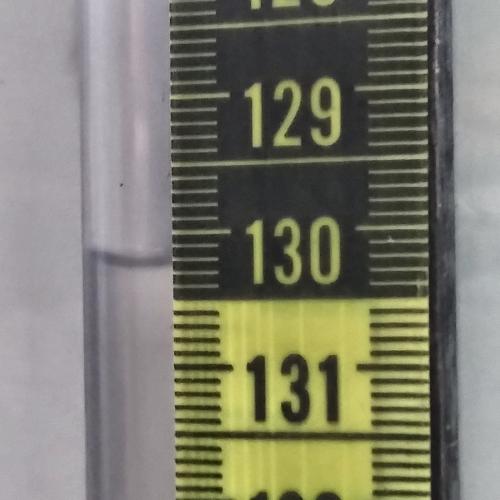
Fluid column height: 130.2 cm